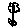
Label: flower